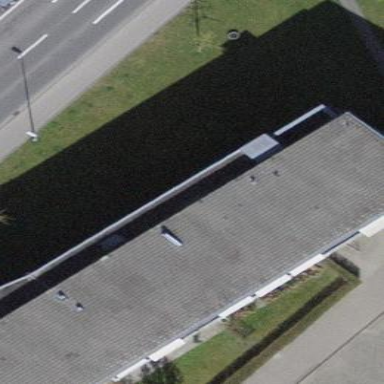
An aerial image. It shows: Image showing building with apartments.